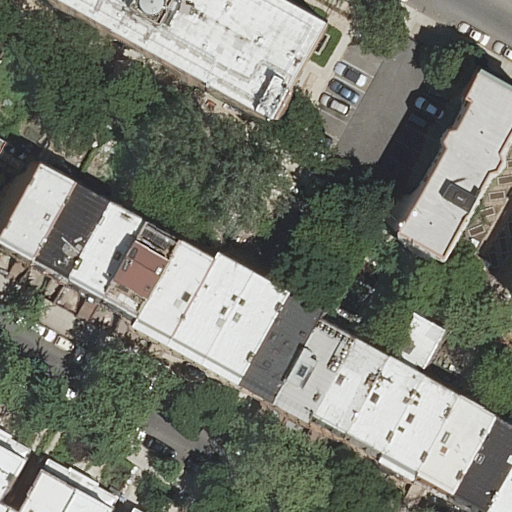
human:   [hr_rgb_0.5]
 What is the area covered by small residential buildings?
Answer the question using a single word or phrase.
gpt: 108m2

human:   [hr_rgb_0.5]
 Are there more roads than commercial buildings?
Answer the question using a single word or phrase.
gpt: yes

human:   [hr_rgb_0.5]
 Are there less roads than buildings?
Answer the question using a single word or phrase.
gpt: yes

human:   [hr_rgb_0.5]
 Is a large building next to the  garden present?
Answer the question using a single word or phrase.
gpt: no

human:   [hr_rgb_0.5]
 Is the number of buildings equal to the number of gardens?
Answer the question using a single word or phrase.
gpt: no

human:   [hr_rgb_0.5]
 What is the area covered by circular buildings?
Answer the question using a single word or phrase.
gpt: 0m2

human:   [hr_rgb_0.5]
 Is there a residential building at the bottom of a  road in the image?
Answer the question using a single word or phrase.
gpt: yes

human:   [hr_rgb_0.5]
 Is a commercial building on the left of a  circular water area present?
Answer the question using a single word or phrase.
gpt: no

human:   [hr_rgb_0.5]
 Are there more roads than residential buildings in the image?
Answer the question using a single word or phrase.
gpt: no

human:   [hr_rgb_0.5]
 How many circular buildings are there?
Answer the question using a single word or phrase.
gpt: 0

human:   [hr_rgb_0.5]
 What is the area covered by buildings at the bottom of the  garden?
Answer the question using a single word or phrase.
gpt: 1832m2

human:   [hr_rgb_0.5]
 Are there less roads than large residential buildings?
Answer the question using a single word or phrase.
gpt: no

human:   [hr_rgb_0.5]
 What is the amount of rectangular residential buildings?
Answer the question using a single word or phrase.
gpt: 16

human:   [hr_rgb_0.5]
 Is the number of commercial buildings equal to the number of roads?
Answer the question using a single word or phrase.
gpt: no

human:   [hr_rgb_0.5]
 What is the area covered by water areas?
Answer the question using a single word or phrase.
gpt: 0m2

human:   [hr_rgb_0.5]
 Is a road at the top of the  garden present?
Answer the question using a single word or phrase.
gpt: yes

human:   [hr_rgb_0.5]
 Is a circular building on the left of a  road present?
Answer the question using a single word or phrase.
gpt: no

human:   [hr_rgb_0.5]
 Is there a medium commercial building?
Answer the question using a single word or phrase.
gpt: no

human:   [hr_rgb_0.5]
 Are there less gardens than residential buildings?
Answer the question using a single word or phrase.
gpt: yes

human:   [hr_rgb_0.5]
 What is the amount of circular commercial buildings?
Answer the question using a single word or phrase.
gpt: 0

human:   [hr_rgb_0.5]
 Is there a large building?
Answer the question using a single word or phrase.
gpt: no

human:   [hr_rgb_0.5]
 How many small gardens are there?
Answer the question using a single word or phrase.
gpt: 0

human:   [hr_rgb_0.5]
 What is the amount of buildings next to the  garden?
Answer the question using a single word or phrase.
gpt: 22

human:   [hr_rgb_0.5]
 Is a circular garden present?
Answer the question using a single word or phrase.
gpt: no

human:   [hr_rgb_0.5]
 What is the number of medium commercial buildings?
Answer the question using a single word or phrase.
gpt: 0

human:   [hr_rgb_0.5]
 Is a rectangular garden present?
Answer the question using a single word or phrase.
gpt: yes

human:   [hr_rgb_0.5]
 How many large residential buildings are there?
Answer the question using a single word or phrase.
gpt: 0

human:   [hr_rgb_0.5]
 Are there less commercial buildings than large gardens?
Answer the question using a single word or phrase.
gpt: no

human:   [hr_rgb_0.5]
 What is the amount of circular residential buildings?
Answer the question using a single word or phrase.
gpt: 0

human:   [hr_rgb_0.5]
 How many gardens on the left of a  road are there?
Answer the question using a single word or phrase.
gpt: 0

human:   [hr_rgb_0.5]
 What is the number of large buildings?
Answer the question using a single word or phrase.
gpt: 0

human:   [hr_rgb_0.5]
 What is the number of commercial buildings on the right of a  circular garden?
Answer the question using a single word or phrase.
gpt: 0

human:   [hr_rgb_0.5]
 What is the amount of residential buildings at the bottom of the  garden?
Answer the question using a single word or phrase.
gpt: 14

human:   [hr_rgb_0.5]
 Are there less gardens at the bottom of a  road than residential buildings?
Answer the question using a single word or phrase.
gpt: yes

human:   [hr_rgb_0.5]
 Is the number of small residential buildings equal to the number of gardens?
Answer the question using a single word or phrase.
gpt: no

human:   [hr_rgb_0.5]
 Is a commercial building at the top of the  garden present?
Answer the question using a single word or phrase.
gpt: no